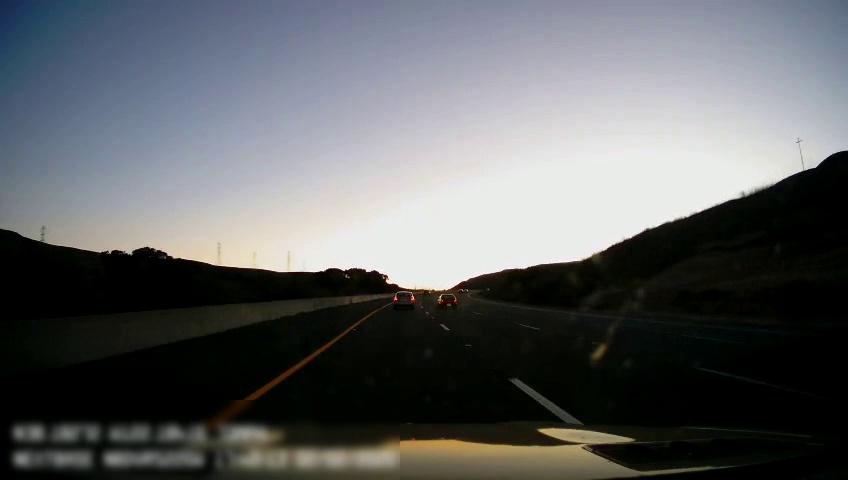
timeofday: Day
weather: Sunny
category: Drivable Space
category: Vehicles | Car
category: Vehicles | Car
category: Lanes | Alternate Lane
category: Lanes | Current Lane
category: Lanes | Current Lane
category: Lanes | Alternate Lane
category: Lanes | Alternate Lane